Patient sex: M
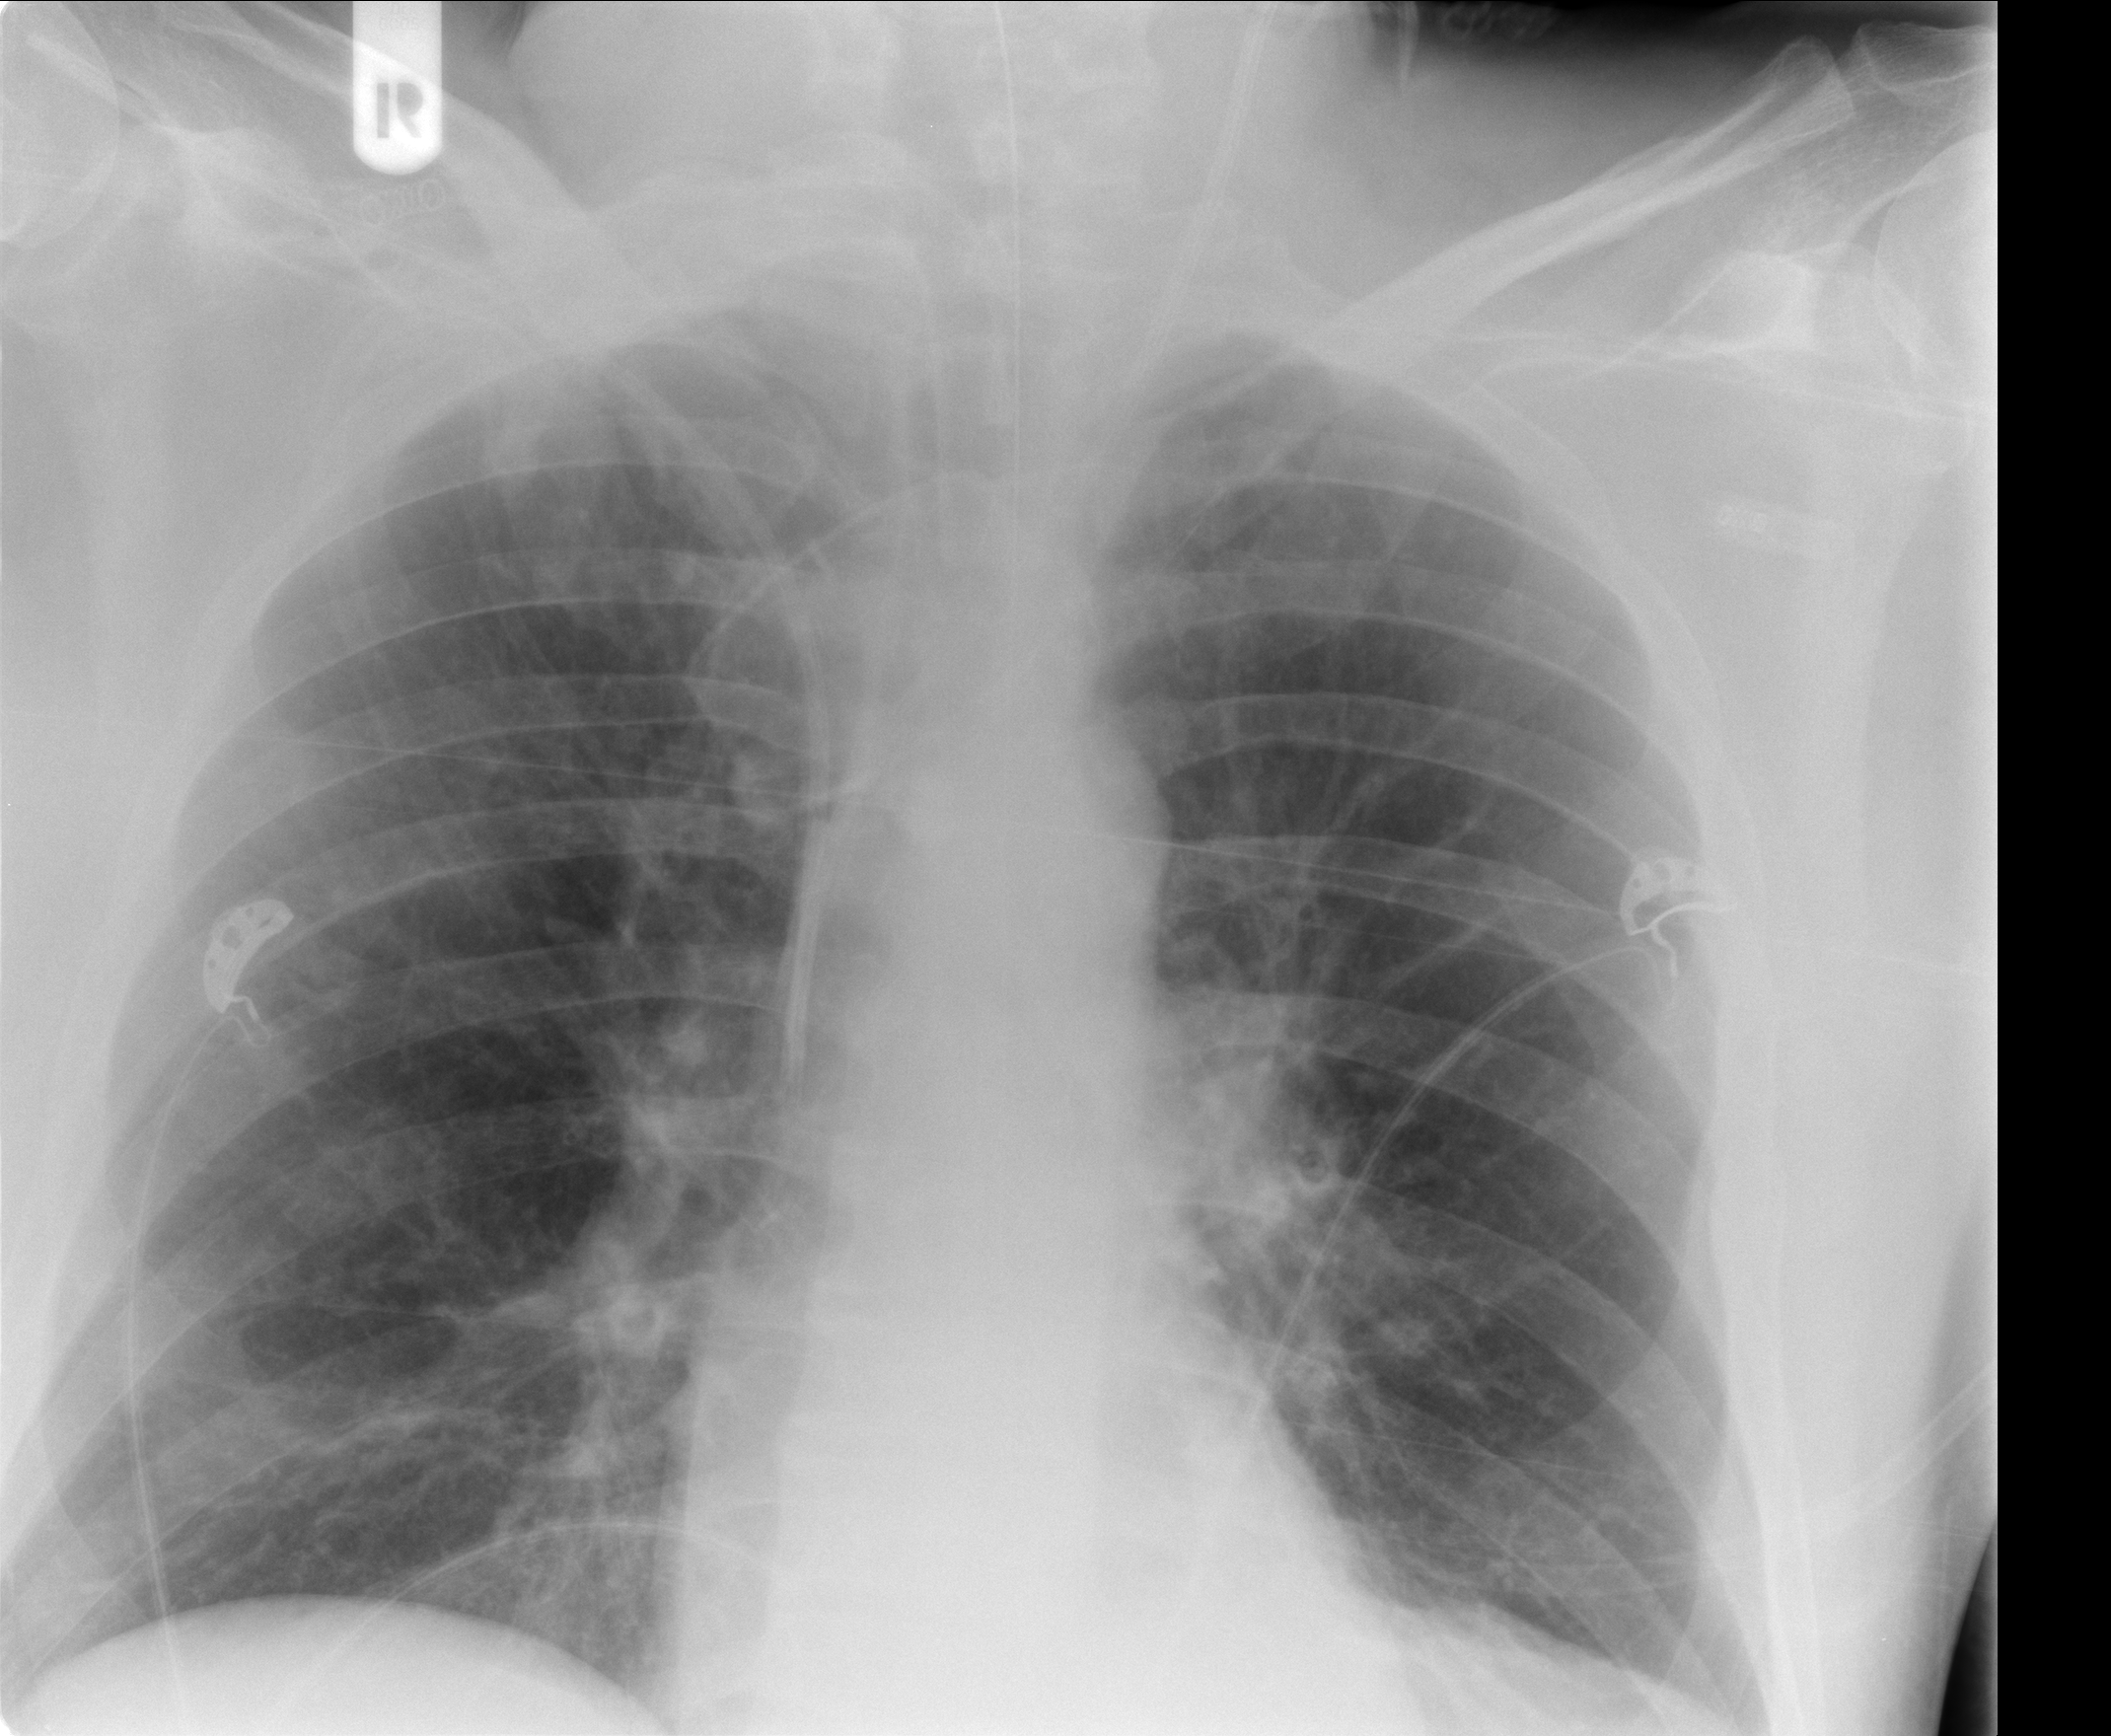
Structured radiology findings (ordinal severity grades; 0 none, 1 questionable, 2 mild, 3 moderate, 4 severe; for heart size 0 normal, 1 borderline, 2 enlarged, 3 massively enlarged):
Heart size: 0
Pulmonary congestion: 2
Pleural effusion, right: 0
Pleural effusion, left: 1
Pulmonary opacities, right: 0
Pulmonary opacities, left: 0
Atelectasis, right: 0
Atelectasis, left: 2